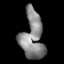
Tissue: lung
Cell type: Endothelial cells
Senescence score: 0.5563
Nuclear area (px): 1016
Mean DAPI intensity: 134.355